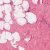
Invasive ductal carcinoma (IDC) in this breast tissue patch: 0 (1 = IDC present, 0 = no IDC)